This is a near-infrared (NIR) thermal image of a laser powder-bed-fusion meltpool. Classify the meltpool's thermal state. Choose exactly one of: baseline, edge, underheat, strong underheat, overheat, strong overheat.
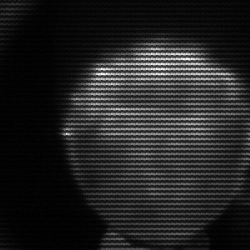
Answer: edge